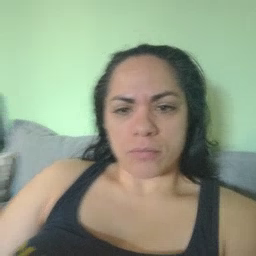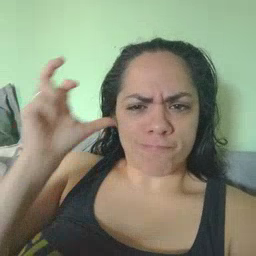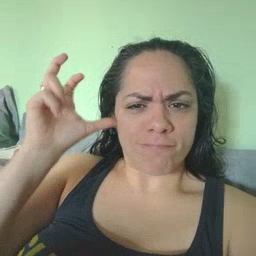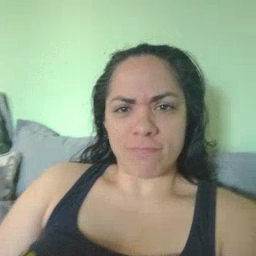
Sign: hear